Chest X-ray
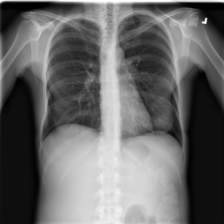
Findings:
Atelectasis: negative
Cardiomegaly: negative
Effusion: negative
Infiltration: negative
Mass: negative
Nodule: negative
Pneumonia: negative
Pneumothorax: negative
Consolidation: negative
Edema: negative
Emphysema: negative
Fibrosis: negative
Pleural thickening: negative
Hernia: negative